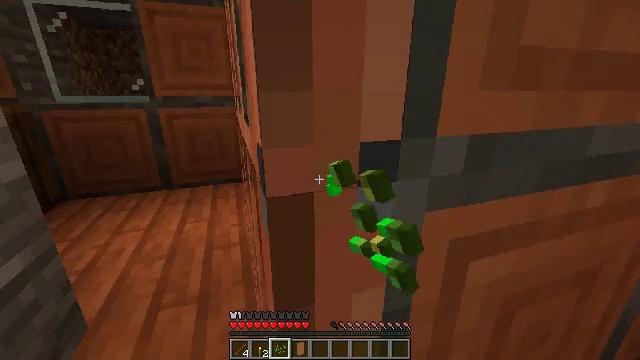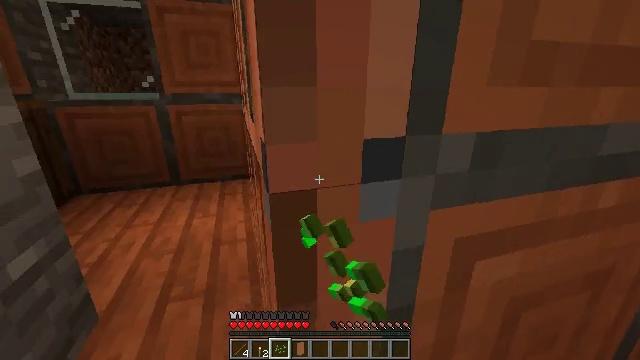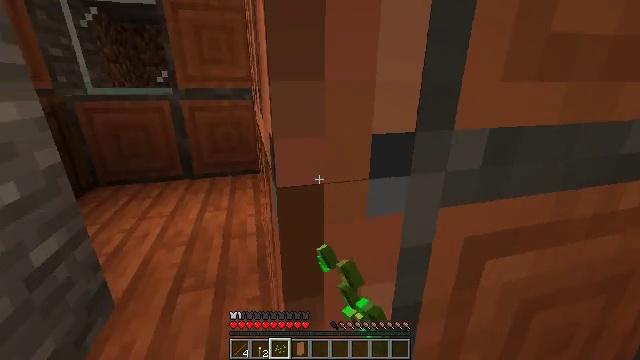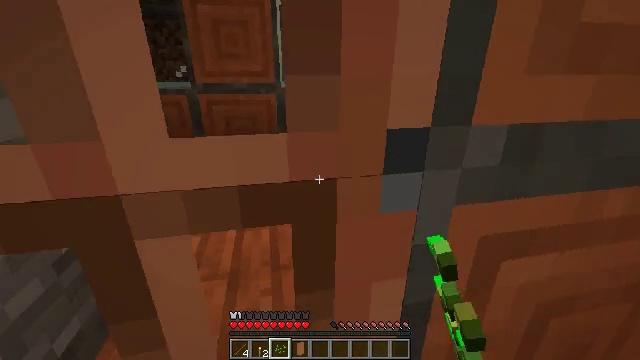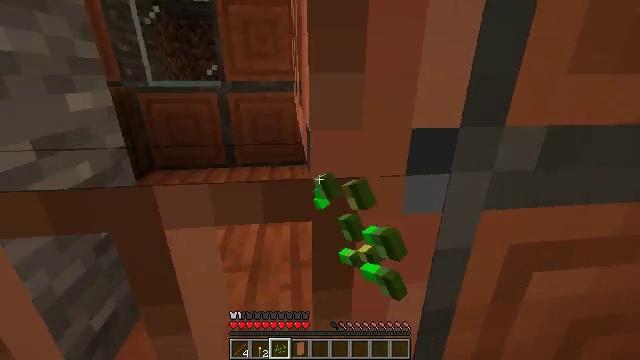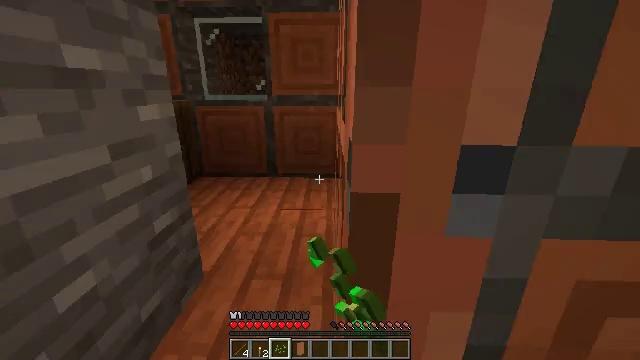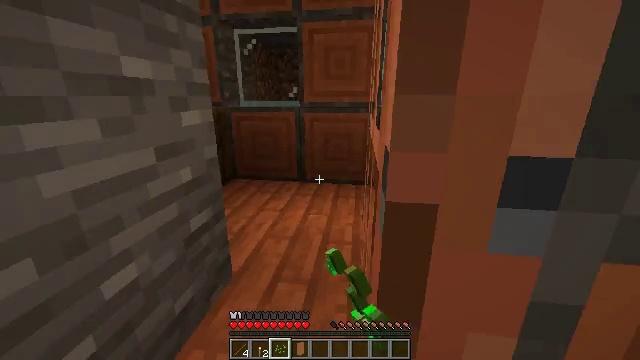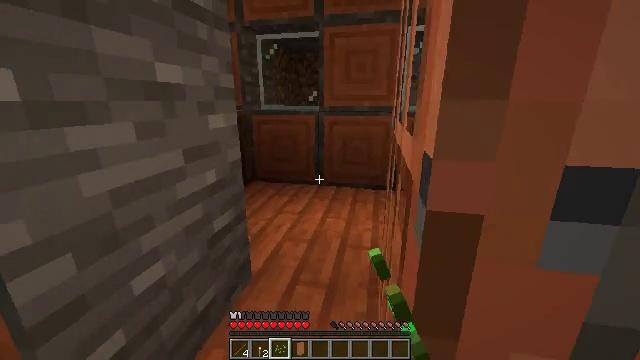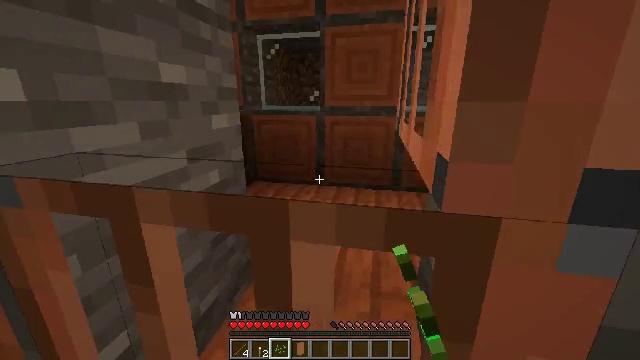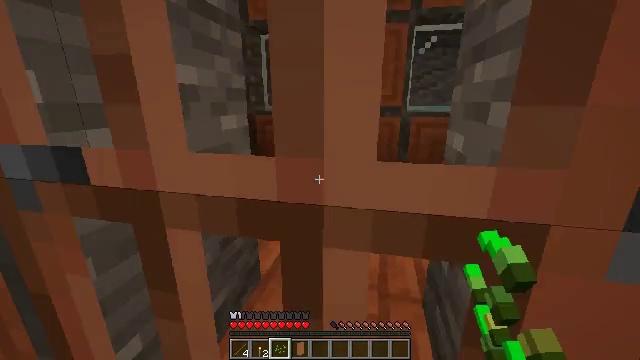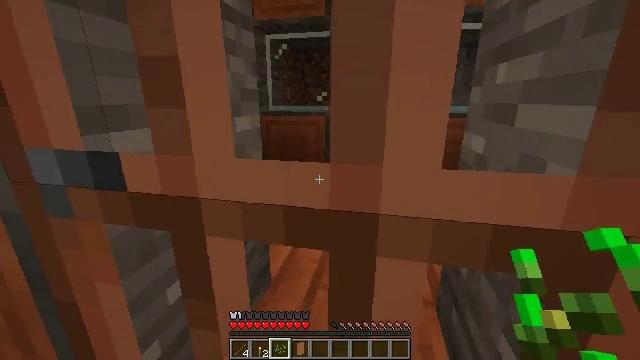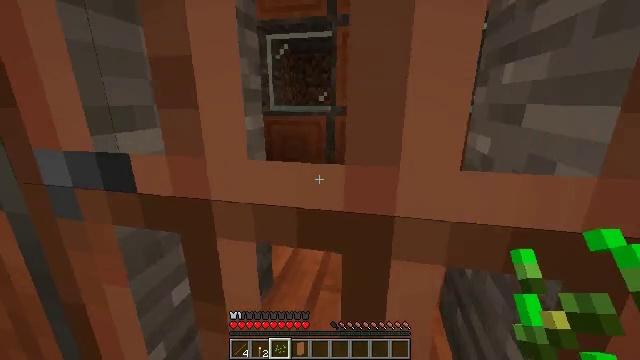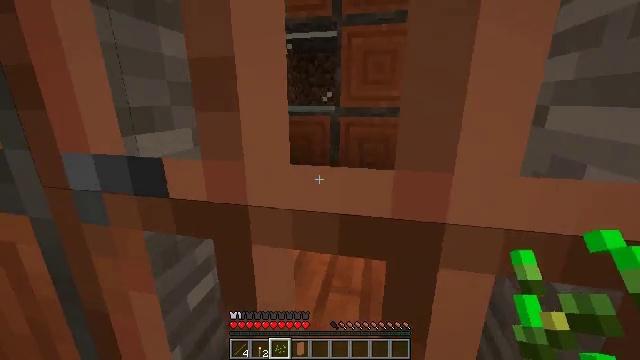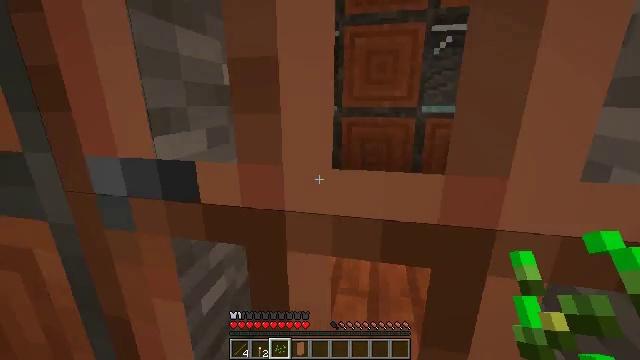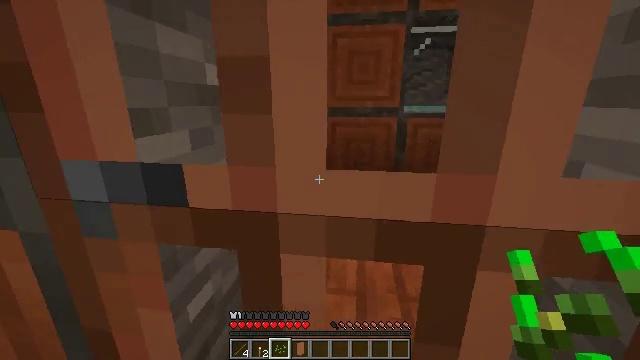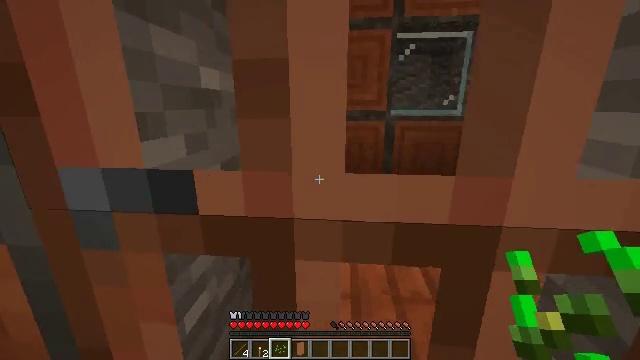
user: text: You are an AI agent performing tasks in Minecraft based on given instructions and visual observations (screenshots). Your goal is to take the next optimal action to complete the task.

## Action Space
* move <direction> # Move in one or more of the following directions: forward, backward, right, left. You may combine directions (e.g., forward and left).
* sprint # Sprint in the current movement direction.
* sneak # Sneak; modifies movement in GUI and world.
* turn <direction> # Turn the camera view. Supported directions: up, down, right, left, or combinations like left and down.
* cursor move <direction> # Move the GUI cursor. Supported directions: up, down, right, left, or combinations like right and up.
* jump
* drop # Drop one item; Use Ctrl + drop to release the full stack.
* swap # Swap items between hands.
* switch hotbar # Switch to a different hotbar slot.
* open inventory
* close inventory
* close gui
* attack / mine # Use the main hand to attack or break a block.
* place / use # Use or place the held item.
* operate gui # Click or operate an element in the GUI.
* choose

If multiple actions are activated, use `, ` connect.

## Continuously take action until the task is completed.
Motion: motion action
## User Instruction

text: Gather acacia wood from a tree.
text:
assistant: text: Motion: turn left, use / place
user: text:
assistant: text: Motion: turn left, use / place
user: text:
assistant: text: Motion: turn left and down, use / place
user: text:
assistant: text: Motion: turn left
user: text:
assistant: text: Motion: move forward, turn left and up
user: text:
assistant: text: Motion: move forward, turn left and up
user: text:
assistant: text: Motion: move forward, turn left
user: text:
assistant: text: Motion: move forward
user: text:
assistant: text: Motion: move forward
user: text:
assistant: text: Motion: move forward
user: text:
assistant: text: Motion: move forward
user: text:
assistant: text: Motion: move forward
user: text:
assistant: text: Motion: move forward
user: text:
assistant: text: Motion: move forward, turn right
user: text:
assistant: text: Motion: move forward, turn right
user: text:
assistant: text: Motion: turn right
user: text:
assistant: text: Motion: turn right
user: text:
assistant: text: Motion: turn right
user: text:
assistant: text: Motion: use / place
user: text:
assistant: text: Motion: use / place
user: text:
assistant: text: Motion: use / place
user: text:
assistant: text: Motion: use / place
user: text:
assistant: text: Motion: no_op
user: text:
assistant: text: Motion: move forward
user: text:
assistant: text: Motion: move forward, turn left
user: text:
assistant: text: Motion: move forward
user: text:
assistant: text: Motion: move forward
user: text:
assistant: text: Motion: move forward
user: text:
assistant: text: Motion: move forward
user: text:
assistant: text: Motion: move forward